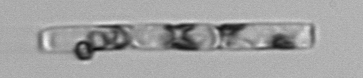
Label: Guinardia_delicatula_TAG_internal_parasite